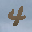
Label: 4